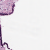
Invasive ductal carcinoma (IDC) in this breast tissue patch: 0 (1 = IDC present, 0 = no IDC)